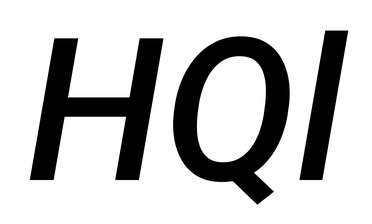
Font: Roboto-Italic_Medium_Italic